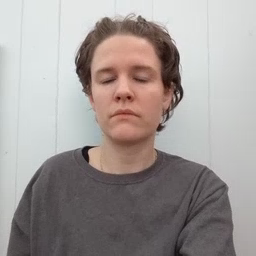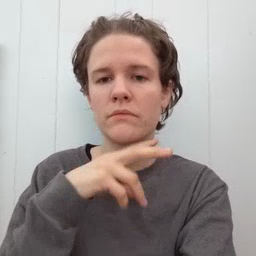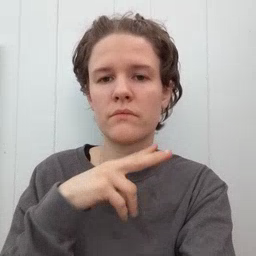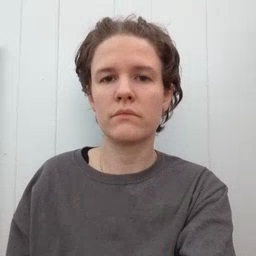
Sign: frog